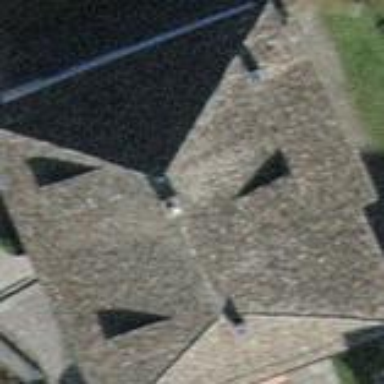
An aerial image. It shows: Detached building with hipped roof shape.